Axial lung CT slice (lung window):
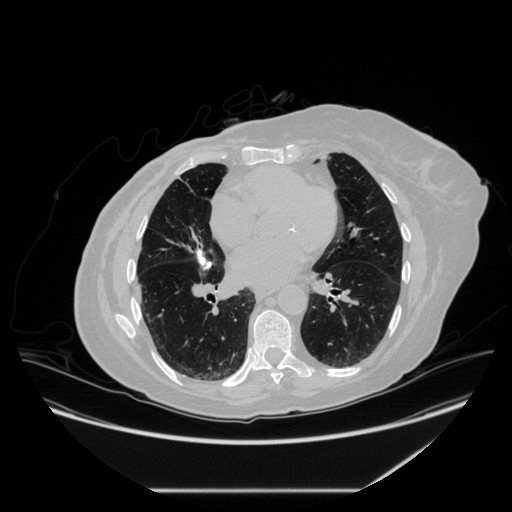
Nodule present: no